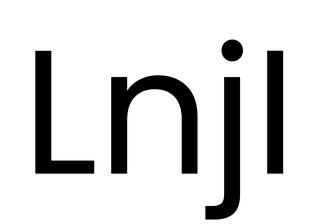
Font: Poppins-Regular